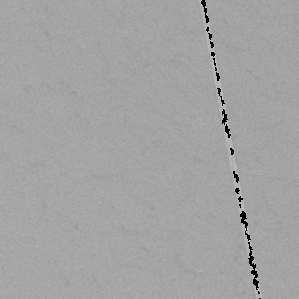
Label: frost